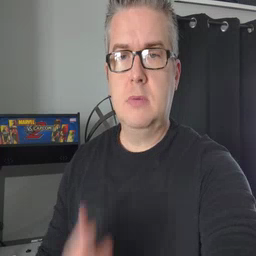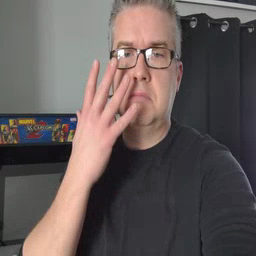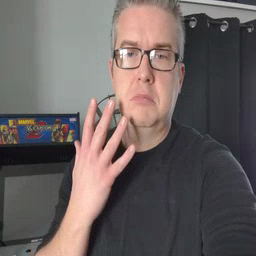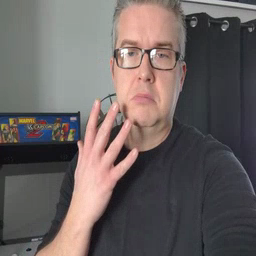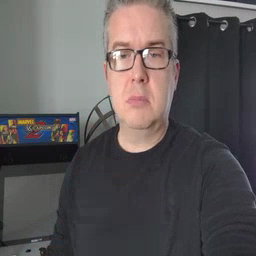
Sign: sad